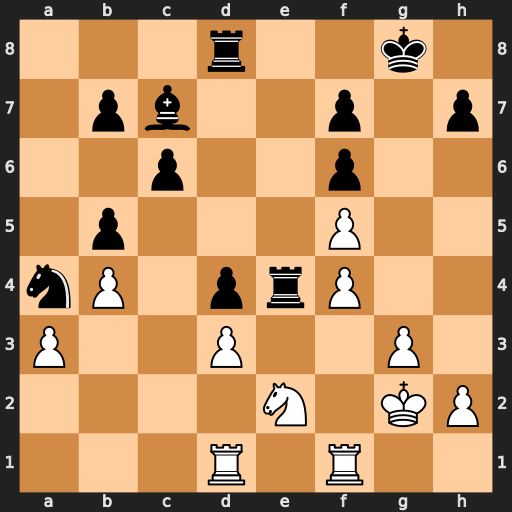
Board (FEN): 3r2k1/1pb2p1p/2p2p2/1p3P2/nP1prP2/P2P2P1/4N1KP/3R1R2
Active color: w
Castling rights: -
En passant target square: -
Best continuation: dxe4 d3 Nc1 Nb2 Rd2